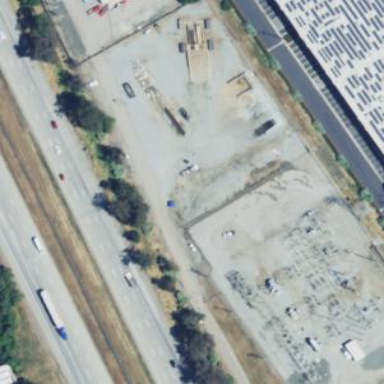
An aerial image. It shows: Power substation.